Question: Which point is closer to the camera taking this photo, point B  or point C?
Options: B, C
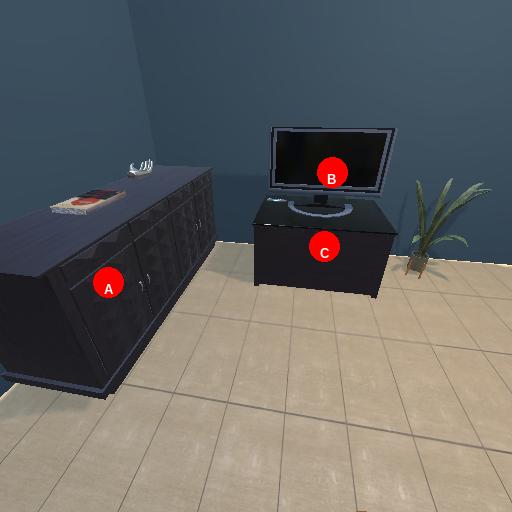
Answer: B